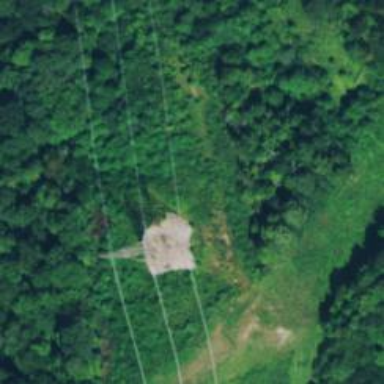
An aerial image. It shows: Lattice structure tower used for power distribution.